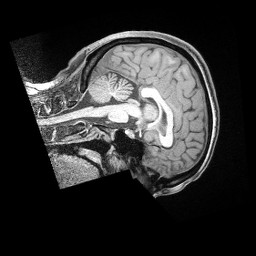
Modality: T1w
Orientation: sagittal
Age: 37
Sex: female
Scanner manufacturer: siemens
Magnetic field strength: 3 T
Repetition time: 2 s
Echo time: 0.00211 s